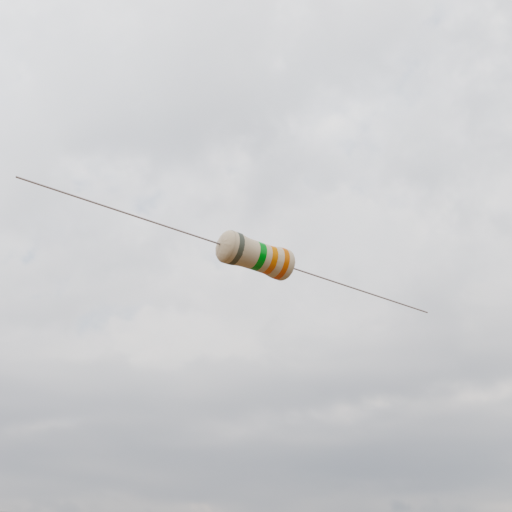
Resistor colour bands (in order): gray, green, orange, orange